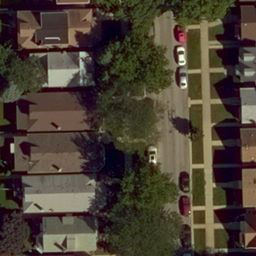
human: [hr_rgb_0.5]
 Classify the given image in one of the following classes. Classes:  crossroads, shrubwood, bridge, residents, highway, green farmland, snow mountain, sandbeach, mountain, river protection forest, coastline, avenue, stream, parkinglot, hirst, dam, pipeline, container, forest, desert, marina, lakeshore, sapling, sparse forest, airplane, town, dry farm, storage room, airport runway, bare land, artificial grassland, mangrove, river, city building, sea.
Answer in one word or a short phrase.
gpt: residents